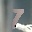
Label: 7